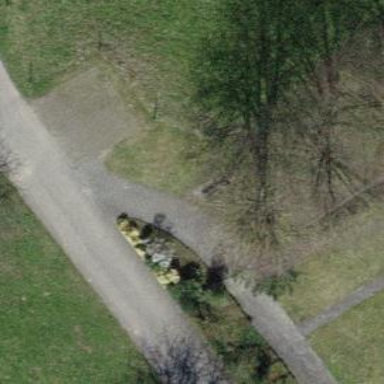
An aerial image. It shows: Bench.